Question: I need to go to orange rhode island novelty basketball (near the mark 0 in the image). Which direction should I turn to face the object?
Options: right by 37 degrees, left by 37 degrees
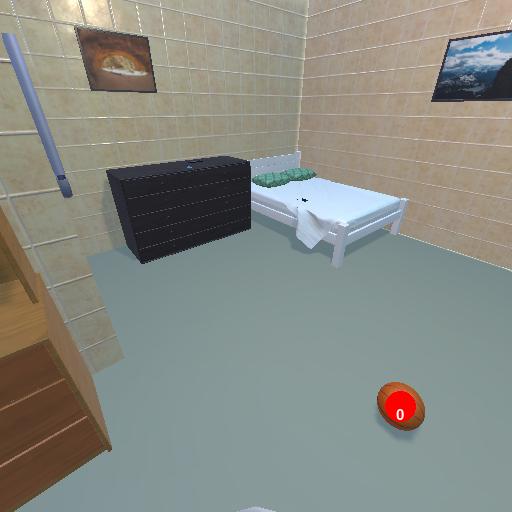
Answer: right by 37 degrees